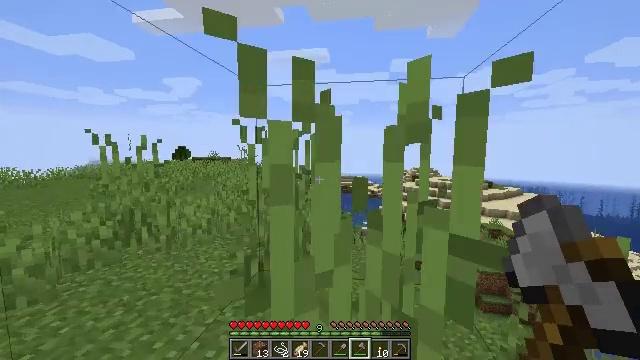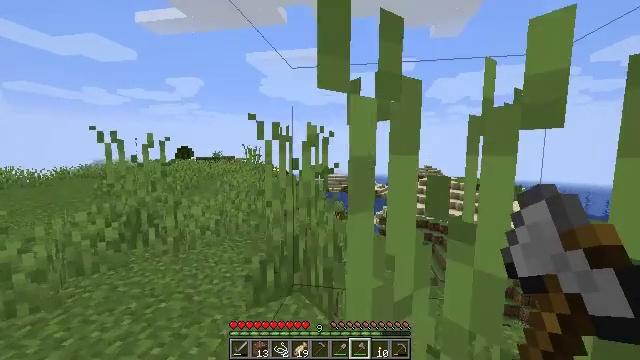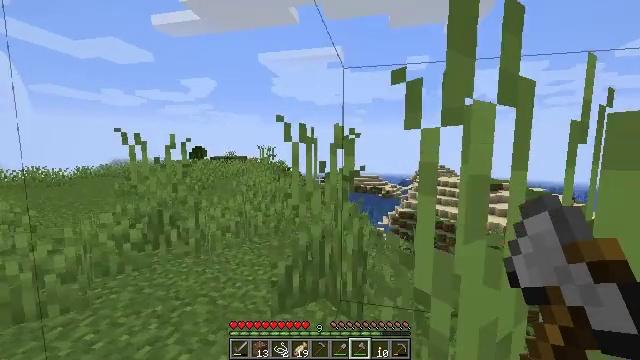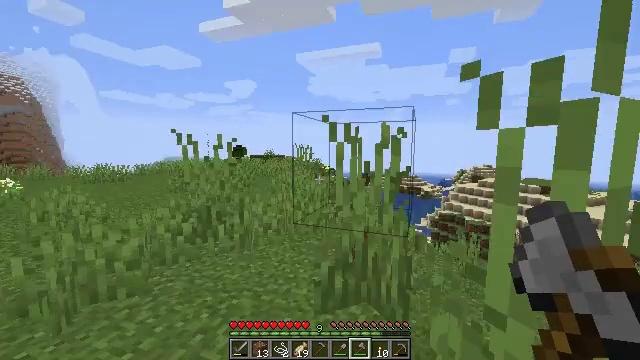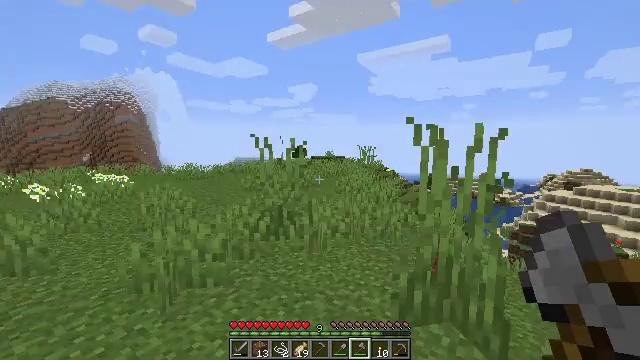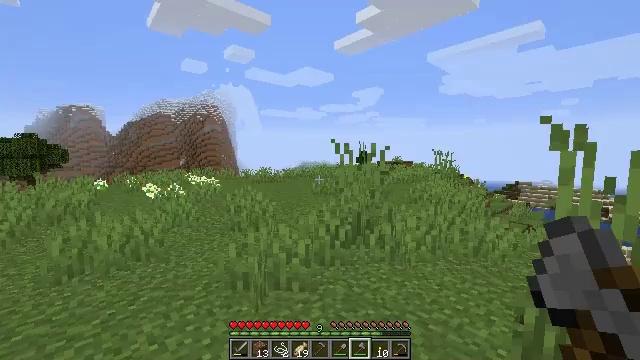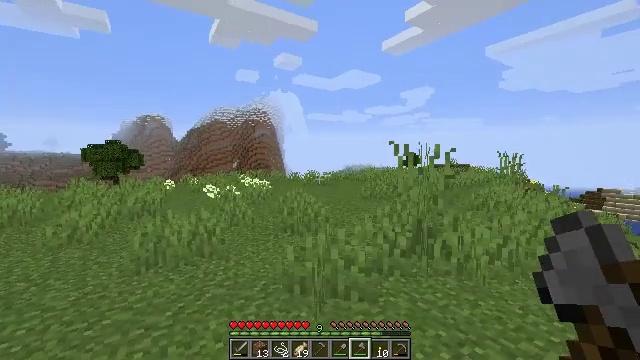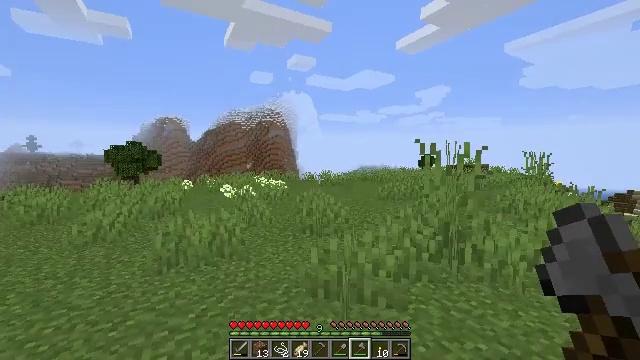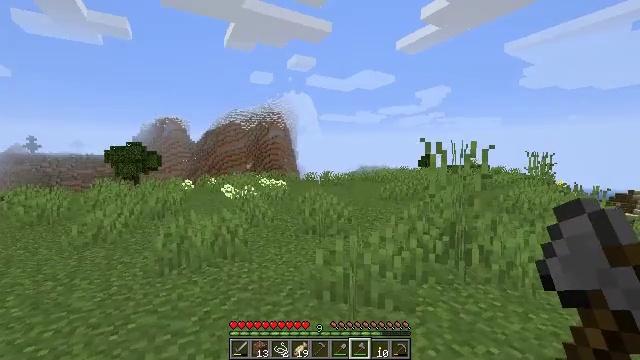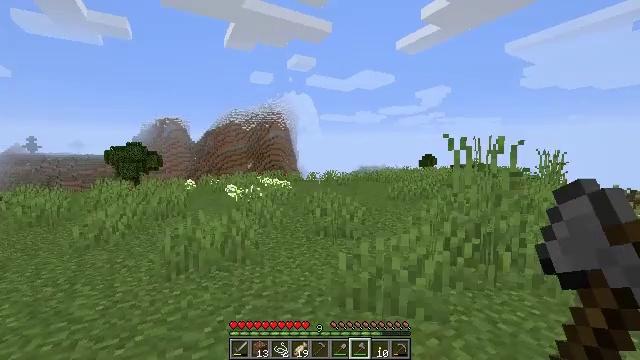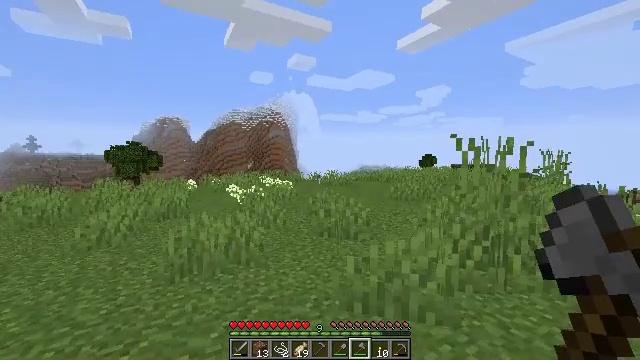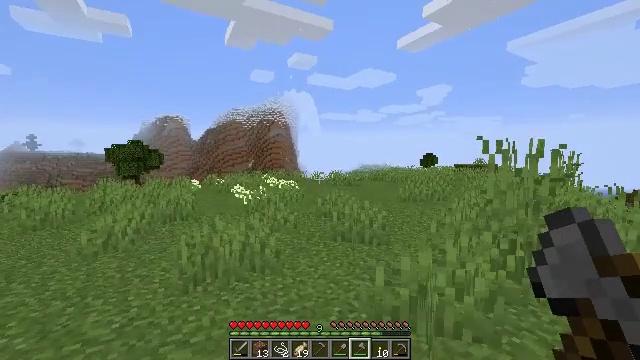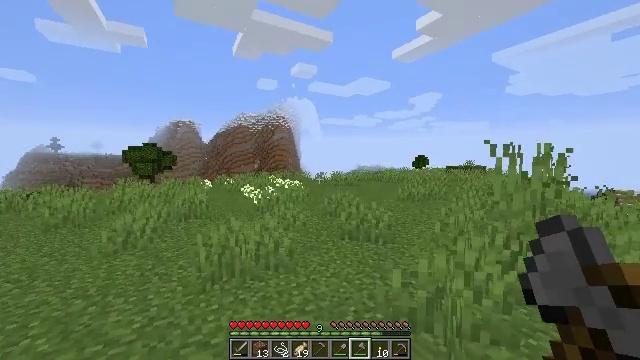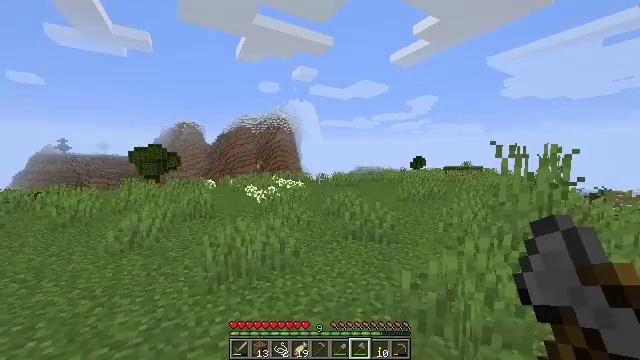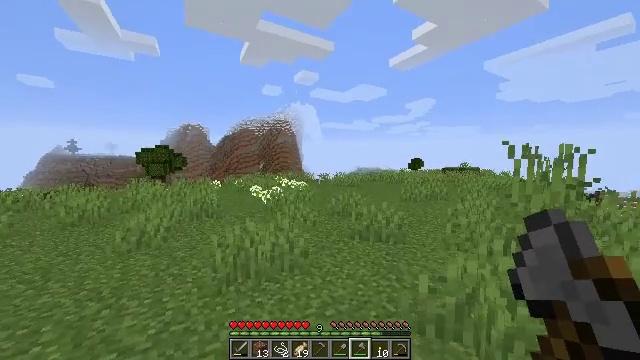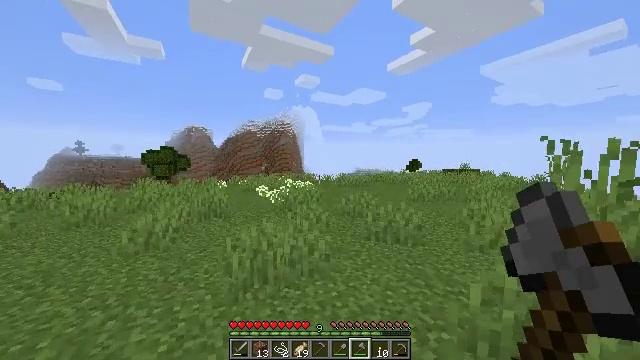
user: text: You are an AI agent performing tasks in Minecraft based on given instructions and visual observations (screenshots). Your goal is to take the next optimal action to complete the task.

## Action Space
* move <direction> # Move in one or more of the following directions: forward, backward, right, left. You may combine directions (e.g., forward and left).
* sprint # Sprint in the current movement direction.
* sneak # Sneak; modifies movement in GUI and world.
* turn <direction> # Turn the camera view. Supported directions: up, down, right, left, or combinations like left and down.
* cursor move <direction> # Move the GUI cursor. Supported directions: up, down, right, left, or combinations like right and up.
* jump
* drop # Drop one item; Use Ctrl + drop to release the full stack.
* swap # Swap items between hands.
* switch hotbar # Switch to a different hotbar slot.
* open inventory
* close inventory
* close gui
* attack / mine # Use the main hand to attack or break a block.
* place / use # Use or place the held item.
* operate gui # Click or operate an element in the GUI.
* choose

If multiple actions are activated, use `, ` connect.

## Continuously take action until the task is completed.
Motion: motion action
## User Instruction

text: Trim the tree by mining oak leaves.
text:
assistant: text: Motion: move forward and move left
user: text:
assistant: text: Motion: move left, turn left
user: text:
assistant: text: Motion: move left, turn left
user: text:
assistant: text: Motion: move left, turn left
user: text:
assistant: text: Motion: move forward and move left, turn left and up
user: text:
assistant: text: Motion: move forward and move left, turn left
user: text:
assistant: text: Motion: move forward and move left, turn left
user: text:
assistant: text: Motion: move forward and move left
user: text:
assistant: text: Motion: move forward and move left
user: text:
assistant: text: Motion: move left
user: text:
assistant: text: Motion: move forward and move left
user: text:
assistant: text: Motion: move forward and move left
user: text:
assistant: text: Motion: move forward and move left
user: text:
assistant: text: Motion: move forward and move left
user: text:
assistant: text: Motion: move forward and move left
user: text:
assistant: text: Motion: move forward and move left
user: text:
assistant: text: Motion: move forward and move left
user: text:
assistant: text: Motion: move forward and move left, turn left
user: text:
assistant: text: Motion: move forward and move left, turn left and up
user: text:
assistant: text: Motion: move forward and move left, turn left and up
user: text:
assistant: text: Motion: move forward and move left, turn left
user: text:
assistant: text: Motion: move forward and move left, turn left
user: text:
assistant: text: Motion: move forward and move left
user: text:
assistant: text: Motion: move forward
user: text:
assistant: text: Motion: move forward
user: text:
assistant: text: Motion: move forward
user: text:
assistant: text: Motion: move forward
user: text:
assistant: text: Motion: move forward
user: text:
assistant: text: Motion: move forward
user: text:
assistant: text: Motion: move forward